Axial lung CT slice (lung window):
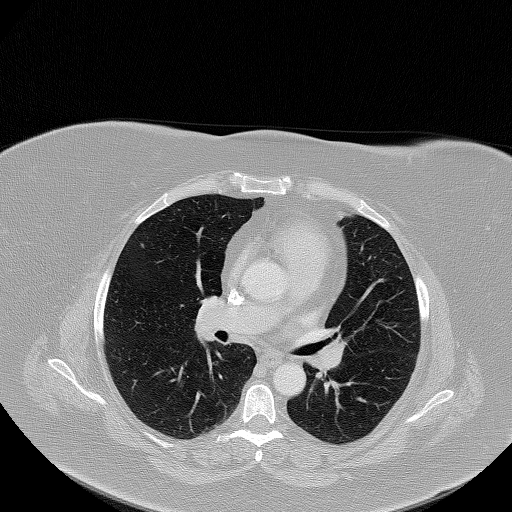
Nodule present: no